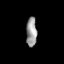
Tissue: prostate
Cell type: Myeloid cells
Senescence score: 0.7298
Nuclear area (px): 305
Mean DAPI intensity: 153.433